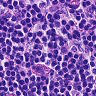
Metastatic tissue present: no